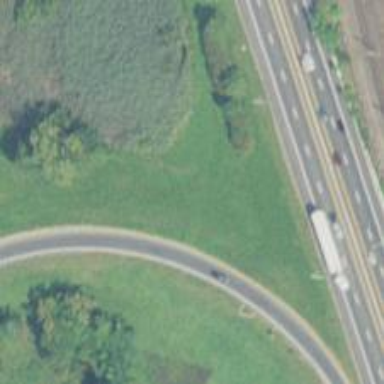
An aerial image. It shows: Asphalt motorway link.